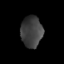
Tissue: skin
Cell type: Epithelial cells
Senescence score: 0.2688
Nuclear area (px): 648
Mean DAPI intensity: 64.122